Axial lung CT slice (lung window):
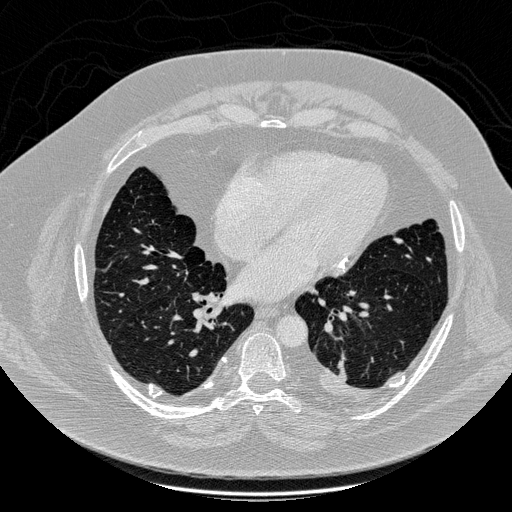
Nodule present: no